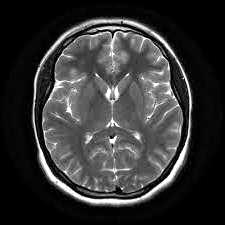
Label: notumor